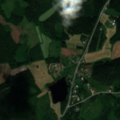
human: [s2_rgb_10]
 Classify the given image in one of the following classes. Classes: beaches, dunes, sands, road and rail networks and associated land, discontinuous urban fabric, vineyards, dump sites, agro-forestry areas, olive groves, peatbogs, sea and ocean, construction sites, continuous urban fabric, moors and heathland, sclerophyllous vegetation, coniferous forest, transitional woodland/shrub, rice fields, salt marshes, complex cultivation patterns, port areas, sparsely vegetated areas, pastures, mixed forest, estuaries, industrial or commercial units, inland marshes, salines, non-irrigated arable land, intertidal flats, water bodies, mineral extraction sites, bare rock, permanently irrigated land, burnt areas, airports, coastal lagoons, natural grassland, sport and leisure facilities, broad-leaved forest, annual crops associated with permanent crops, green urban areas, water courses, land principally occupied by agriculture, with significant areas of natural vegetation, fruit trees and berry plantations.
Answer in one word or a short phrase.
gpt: discontinuous urban fabric, land principally occupied by agriculture, with significant areas of natural vegetation, broad-leaved forest, coniferous forest, mixed forest, transitional woodland/shrub